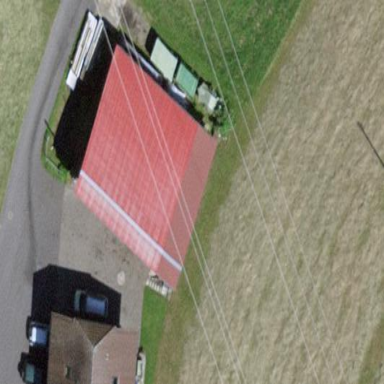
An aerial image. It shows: Shed building.